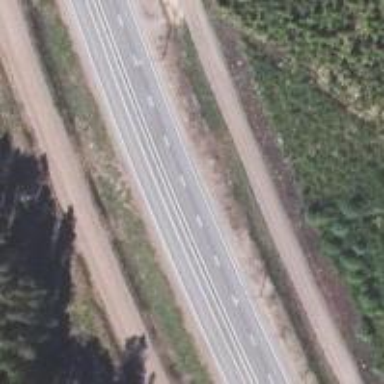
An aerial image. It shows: Asphalt road designated as trunk highway.